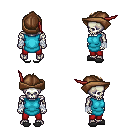
a pixel art fantasy rpg character, male body template, skeleton, teal tunic, red pants, white blonde mohawk hairstyle, leather cap, white cloth bandages, gray slippers, four views (front, back, left, right), 2x2 character sprite sheet, small pixel art, hard edges, no anti-aliasing